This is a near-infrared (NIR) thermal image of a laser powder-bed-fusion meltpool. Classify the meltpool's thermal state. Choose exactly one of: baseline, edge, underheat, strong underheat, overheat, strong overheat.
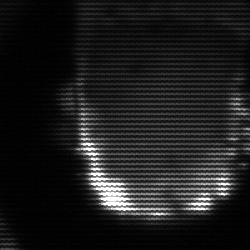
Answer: baseline